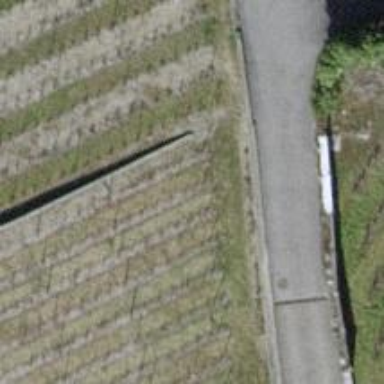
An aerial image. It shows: Retaining wall.